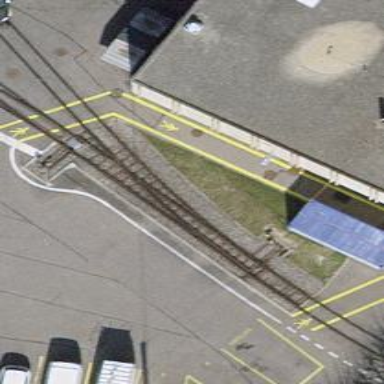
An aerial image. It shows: Narrow-gauge railway with one track passing through service yard. The railway is electrified with contact line.